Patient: sex M, age 64
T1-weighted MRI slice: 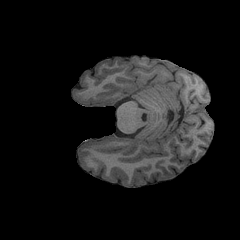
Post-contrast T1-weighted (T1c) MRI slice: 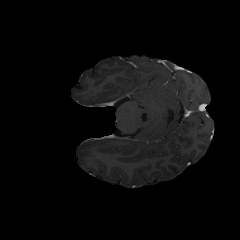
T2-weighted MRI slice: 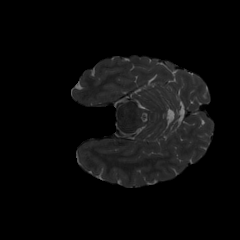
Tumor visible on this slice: no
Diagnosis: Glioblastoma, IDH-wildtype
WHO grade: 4